Question:
In the above picture there is a 4 pixel padding after the word Contact and when not selected it looks like there is a 5 pixel padding between the divider and feedback and a 9 pixel padding between contact and the divider. How can I get rid of those 4 pixels after Contact?
Edit: Here's some code.
'''
.vdivider {
width: 1px;
height: 10px;
border-left: 1px solid #666666;
margin: 0px 5px;
}
<div id="footer">
<a href="contact.php">Contact</a>
<span class="vdivider"></span>
<a href="feedback.php">Site Feedback</a>
</div>
'''
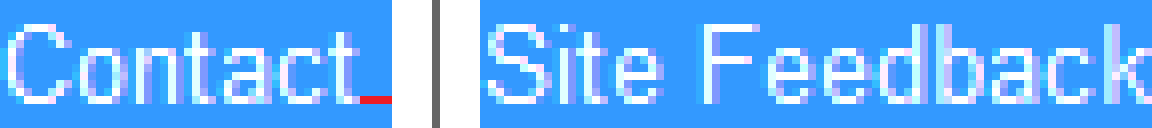
Answer: Seeing your code would help tremendously, but I think I can guess what the issue is without it.
You are using padding-right to separate list items, and are using a 1px border as a separator. The problem with this technique is white space insertion. If you remove all white space from your list, this will be solved. So either format your code like this:
'''
<ul>
<li>Contact</li><li>Site Feedback</li><li>Another Example</li>
</ul>
'''
Or like this:
'''
<ul>
<li>Contact</li><!-- prevent white space insertion
--><li>Site Feedback</li><!-- prevent white space insertion
--><li>Another Example</li>
</ul>
'''
After seeing your code, I would suggest refactoring your code to the much more semantic version: an inline list. Again, this is just a suggestion. Let me know if you want more details on creating this effect using inline lists and I'll post working code for you.
<URL>